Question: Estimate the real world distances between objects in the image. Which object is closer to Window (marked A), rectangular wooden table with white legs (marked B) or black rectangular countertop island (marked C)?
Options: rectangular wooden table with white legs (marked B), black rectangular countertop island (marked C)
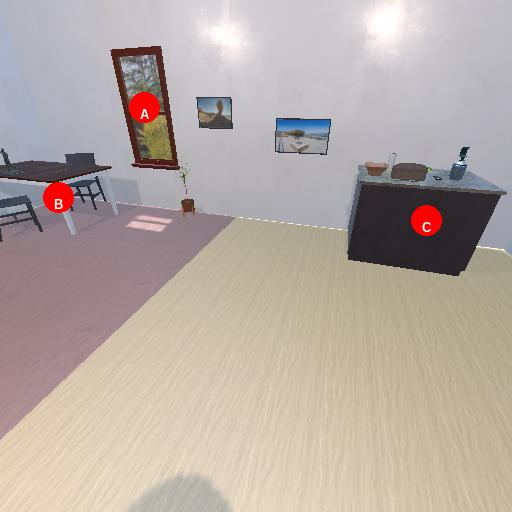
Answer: rectangular wooden table with white legs (marked B)